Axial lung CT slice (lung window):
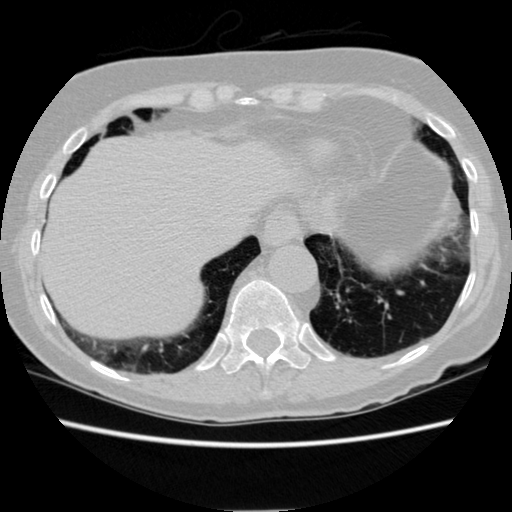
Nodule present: no